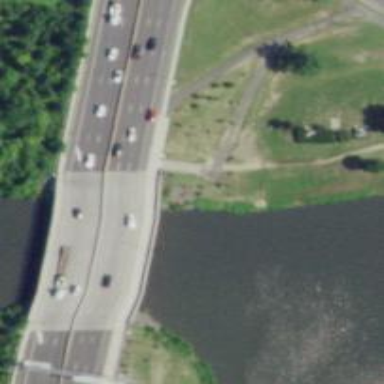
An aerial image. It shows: Cycleway.